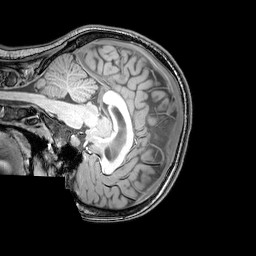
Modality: T1w
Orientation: sagittal
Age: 25
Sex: female
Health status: healthy
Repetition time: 0.081 s
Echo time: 0.037 s